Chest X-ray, PA view. Patient: 54 years old, sex F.
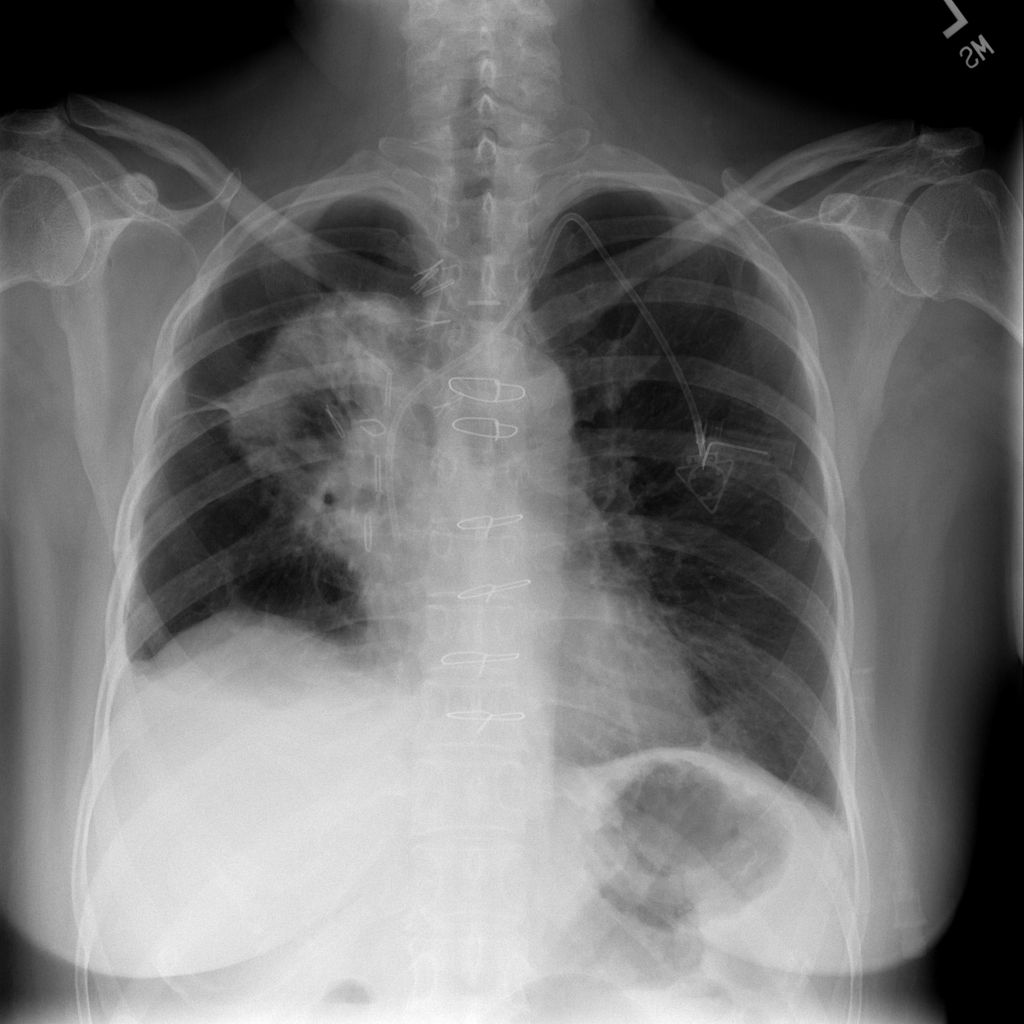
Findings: Effusion